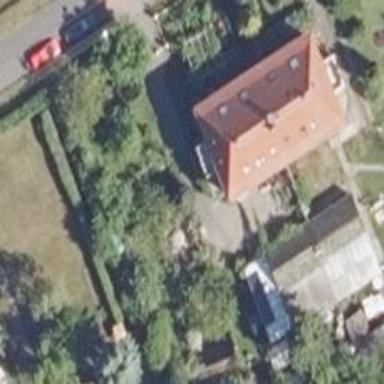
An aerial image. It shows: Semi-detached house.